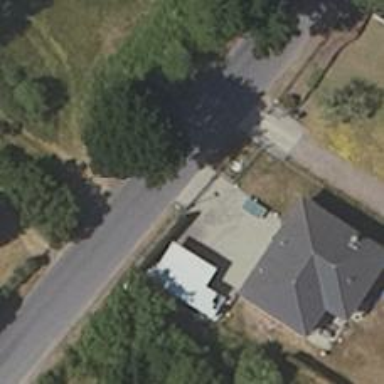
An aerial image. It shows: Driveway leading to service road.